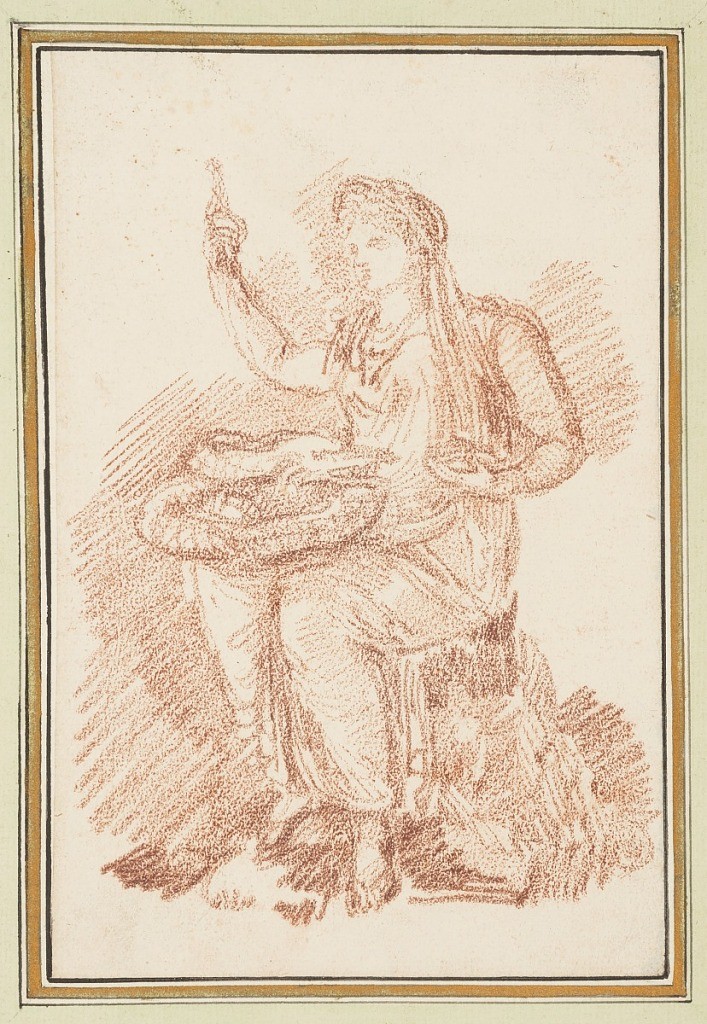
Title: Minerva Giustiniani
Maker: Jean-Robert Ango, French, active in Rome 1759 –1770, d. 1773
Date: ca. 1759–70
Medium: Red chalk on paper
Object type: Drawing
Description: Drawing after Minerva Giustiniani from the Giustiniani Collection. The goddess Minerva is seated with a coiled snake on her lap. She has a Roman hairstyle and headress, and holds something between the fingers of her raised right hand.